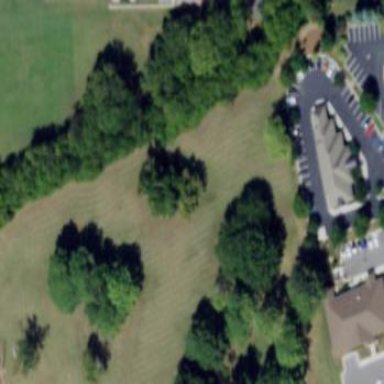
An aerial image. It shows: Park.